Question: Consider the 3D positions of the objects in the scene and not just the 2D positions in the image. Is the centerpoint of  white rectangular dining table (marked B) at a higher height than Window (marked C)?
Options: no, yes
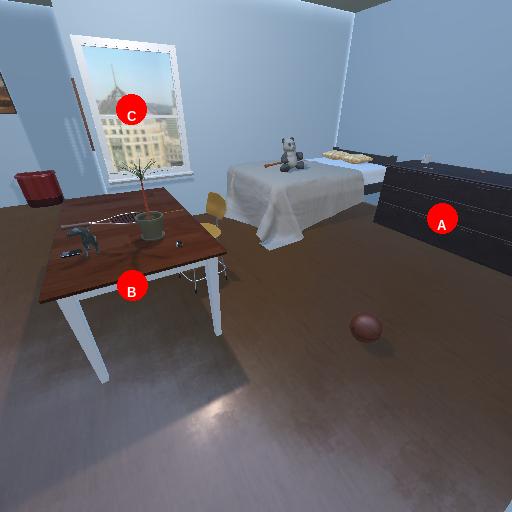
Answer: no